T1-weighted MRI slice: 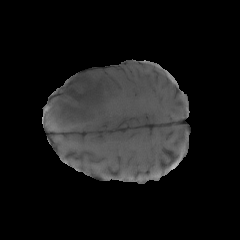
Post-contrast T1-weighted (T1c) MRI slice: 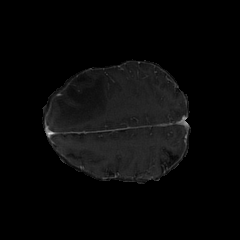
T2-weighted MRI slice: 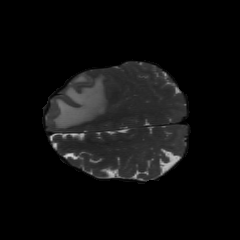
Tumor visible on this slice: yes